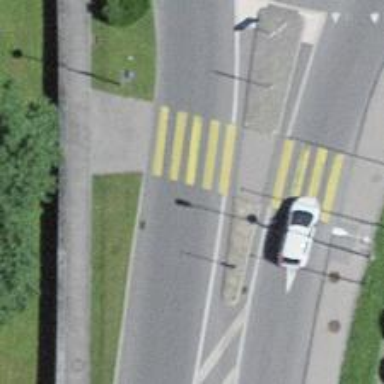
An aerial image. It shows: Uncontrolled road crossing with markings.